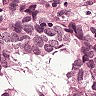
Metastatic tissue present: yes